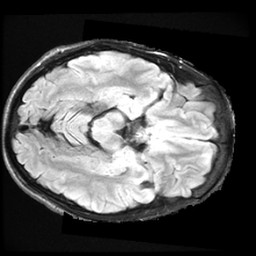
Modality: FLAIR
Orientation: axial
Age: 22
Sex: male
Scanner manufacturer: ge
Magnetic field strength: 3 T
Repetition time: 11 s
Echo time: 0.1497 s